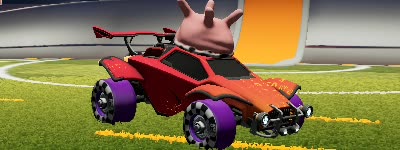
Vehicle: octane